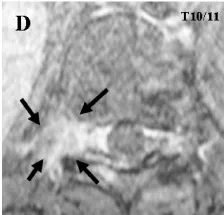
Conventional roentgenogram, CT and Gd-enhanced MR images.
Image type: radiology (scintigraphy)